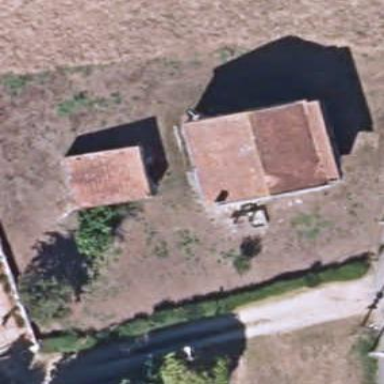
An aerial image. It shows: Simple and straightforward house.